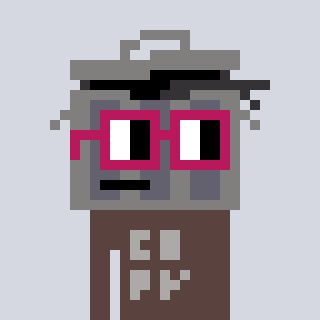
a pixel art character with square dark red glasses, a trashcan-shaped head and a darkbrown-colored body on a cool background